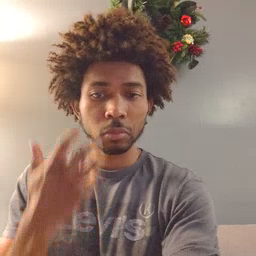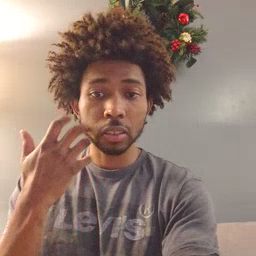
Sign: tiger